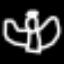
Label: angel